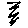
Label: zigzag